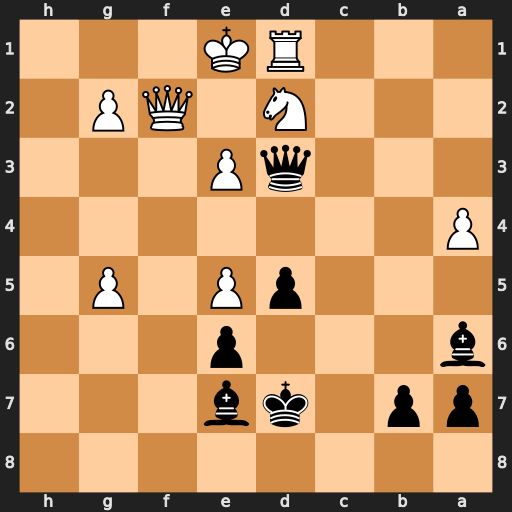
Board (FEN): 8/pp1kb3/b3p3/3pP1P1/P7/3qP3/3N1QP1/3RK3
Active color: b
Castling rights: -
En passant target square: -
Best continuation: d4 exd4 Bxg5 g3 Ke8